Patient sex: M
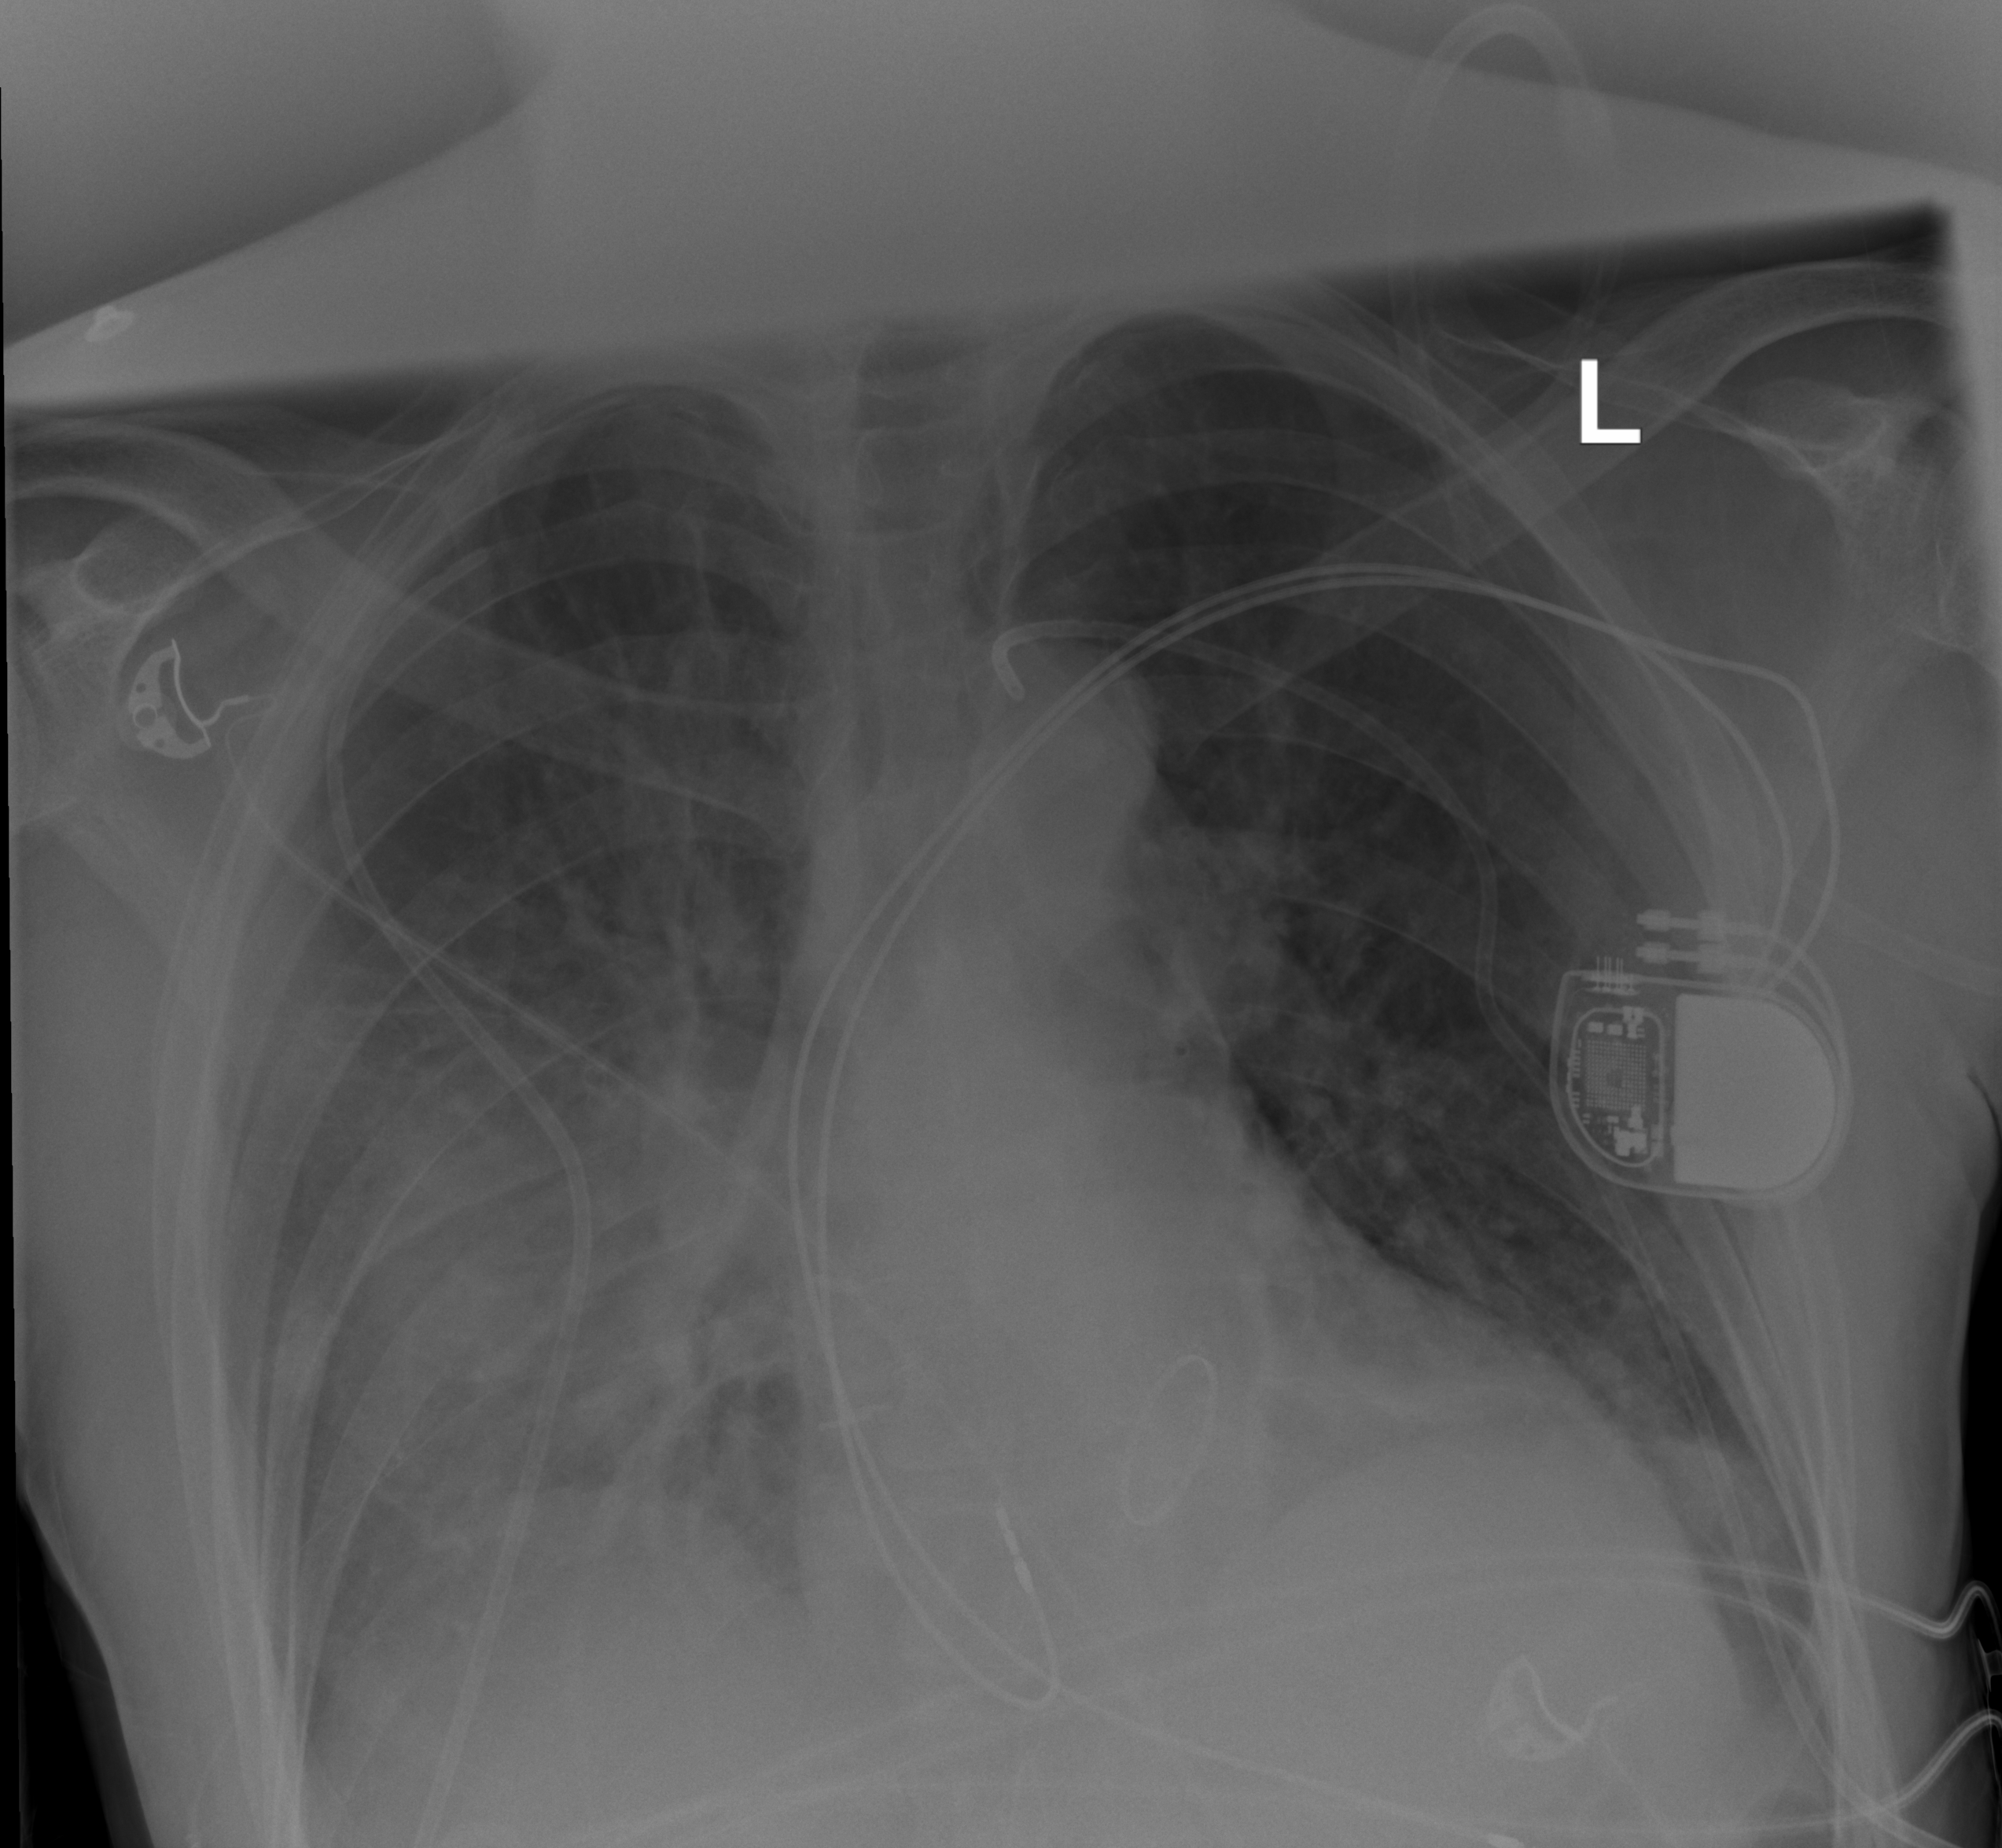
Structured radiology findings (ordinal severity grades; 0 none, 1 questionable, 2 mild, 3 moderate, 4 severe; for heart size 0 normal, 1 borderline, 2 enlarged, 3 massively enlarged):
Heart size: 0
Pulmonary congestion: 2
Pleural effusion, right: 3
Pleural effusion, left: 2
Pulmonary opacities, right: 3
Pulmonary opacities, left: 2
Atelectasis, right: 3
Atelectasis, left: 2